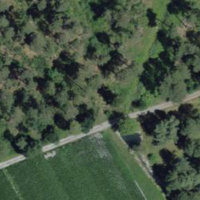
EUNIS habitat code: 43
Species observed at this site:
Populus tremula
Centaurea scabiosa